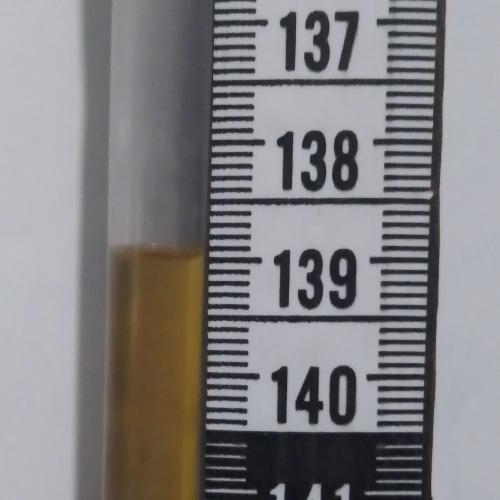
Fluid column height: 139.0 cm